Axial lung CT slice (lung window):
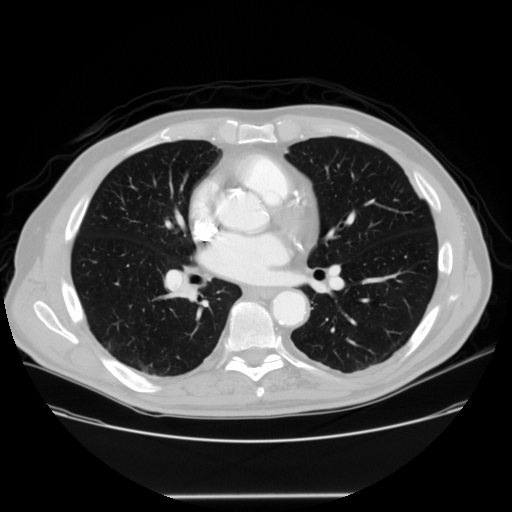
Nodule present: no